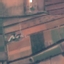
Land use / land cover class: PermanentCrop